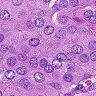
Metastatic tissue present: yes